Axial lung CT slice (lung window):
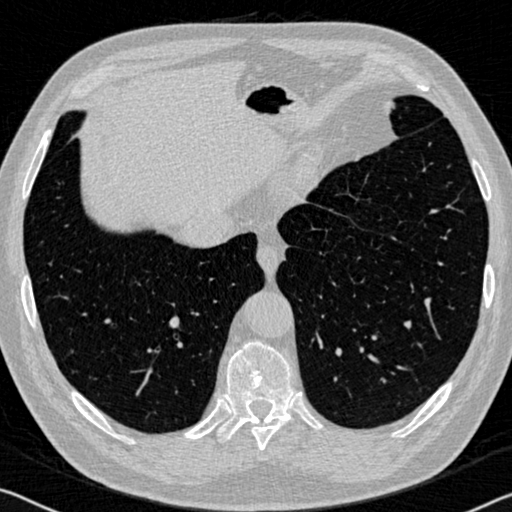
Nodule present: no